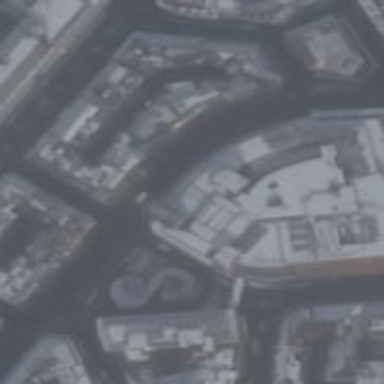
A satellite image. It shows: Retail building that houses department store.